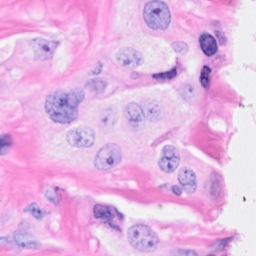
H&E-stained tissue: Breast